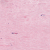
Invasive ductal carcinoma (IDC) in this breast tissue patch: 0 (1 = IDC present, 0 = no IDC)